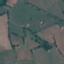
Label: Pasture